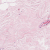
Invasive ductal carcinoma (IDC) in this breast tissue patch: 0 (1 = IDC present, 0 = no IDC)